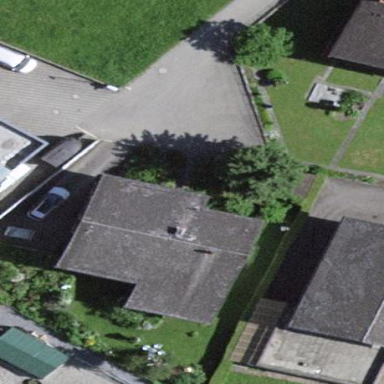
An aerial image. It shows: Detached building.